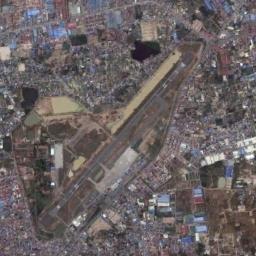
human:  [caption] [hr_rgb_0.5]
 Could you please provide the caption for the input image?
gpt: The lawn is divided into many rectangular areas by runways .

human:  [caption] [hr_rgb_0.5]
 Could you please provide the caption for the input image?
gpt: A complex airport in a cluster of urban residents .

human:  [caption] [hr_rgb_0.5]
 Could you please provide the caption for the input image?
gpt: An airport with a runway and an open area on the lawn and dense residential areas around the airport .

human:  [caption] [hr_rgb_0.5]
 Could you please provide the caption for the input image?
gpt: An airport is surrounded by many buildings .

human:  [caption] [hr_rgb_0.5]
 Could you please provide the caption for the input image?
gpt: The airport is surrounded by buildings .